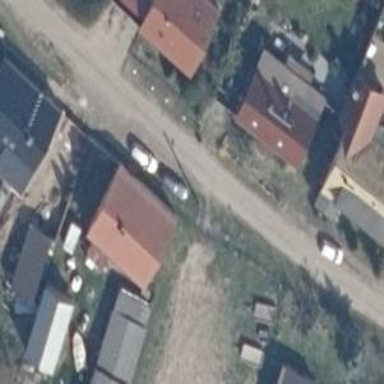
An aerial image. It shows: Residential road with concrete surface.